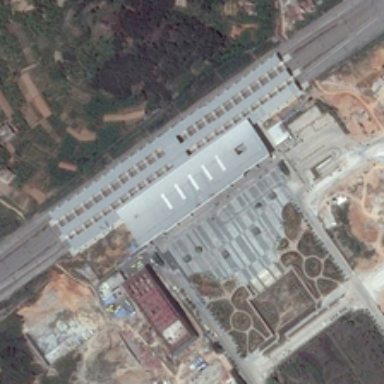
Green plants and bareland are in two sides of a railway station .